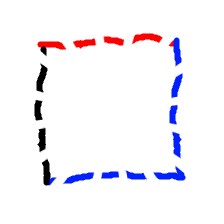
Shape: square